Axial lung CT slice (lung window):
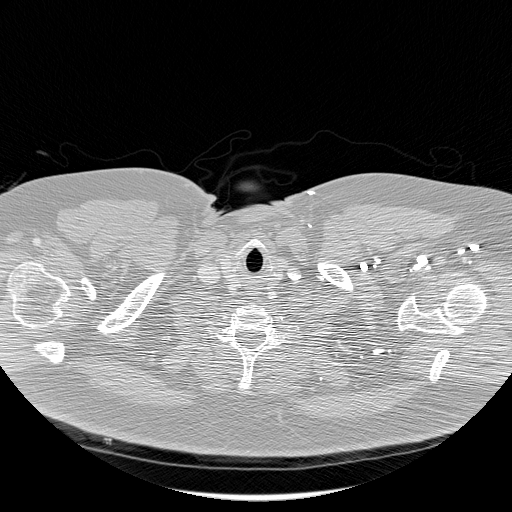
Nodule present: no